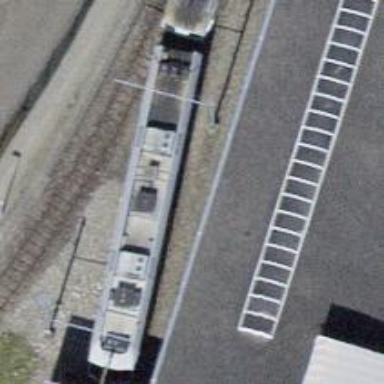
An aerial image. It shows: Narrow-gauge railway in service yard. The railway is electrified with contact line.